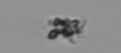
Label: detritus